Aerial crown-view tile of a tropical tree (Barro Colorado Island, Panama), acquired 20241112:
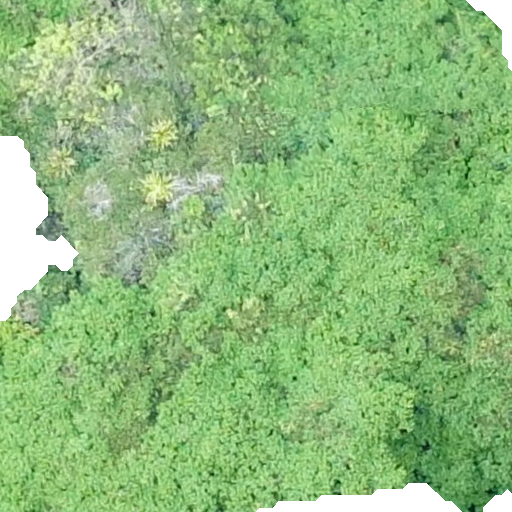
Species: Tachigali panamensis
GBIF accepted scientific name: Tachigali panamensis
Crown area: 510.442 m²